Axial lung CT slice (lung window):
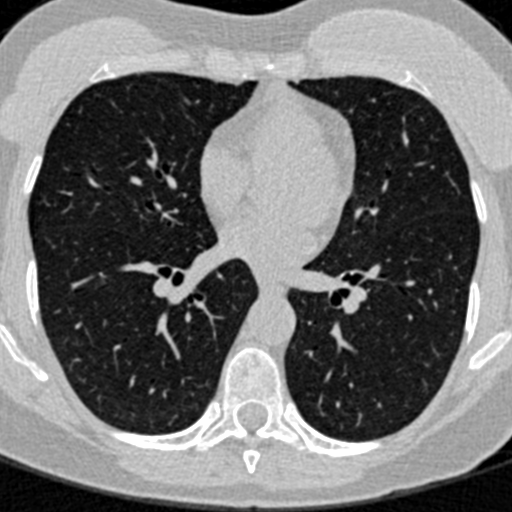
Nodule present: no